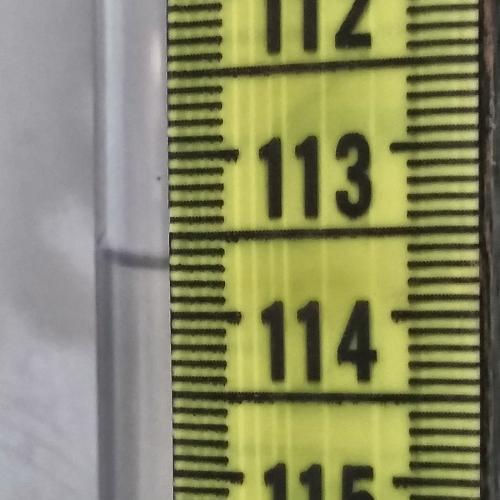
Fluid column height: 113.7 cm